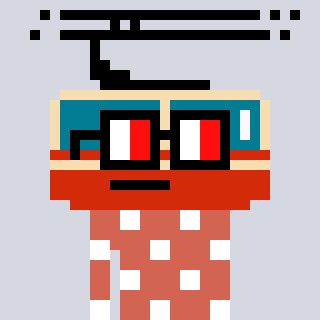
a pixel art character with square glasses with black frames and red eyes, a tram wagon-shaped head and a peachy-colored body on a cool background